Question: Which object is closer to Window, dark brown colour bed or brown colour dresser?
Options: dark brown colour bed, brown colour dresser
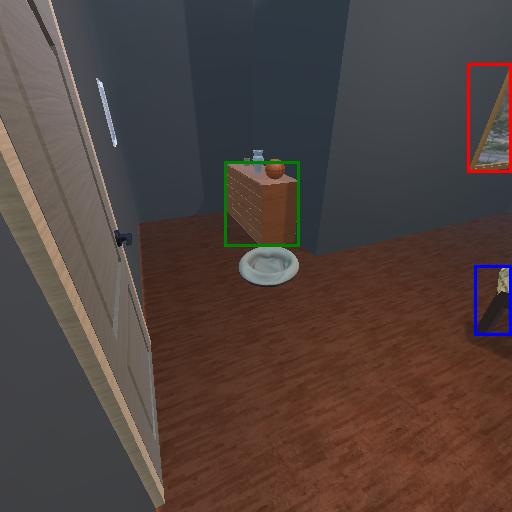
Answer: dark brown colour bed